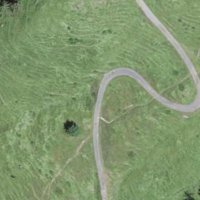
EUNIS habitat code: 24
Species observed at this site:
Cruciata laevipes
Orchis mascula
Equisetum arvense
Arctium tomentosum